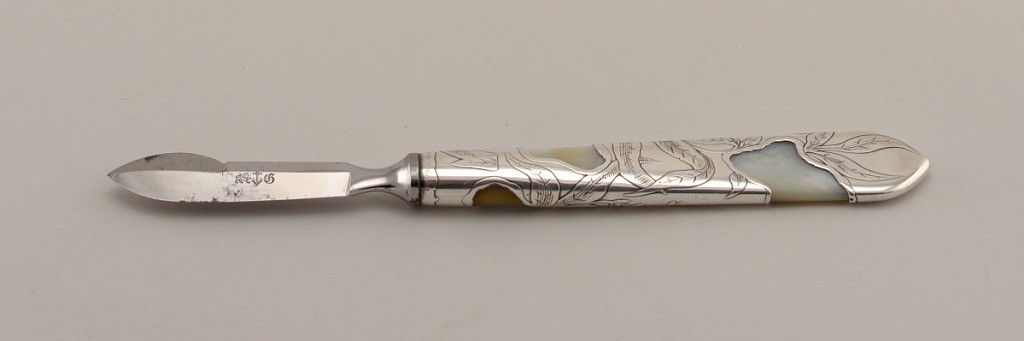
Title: Eraser and Sheath
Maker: Gorham Manufacturing Company, Providence, Rhode Island, USA, founded 1818
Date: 1894
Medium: silver, mother-of-pearl, chrome steel, leather
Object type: eraser
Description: Handle with silver overlay on mother-of -pearl, the silver as chased foliage, flowers and vines.